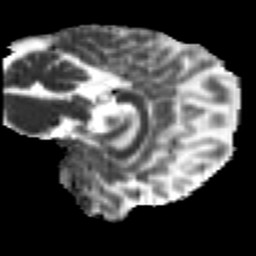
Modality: MD
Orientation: sagittal
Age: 28
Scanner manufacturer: siemens
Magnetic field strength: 3 T
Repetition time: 2.2 s
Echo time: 0.084 s